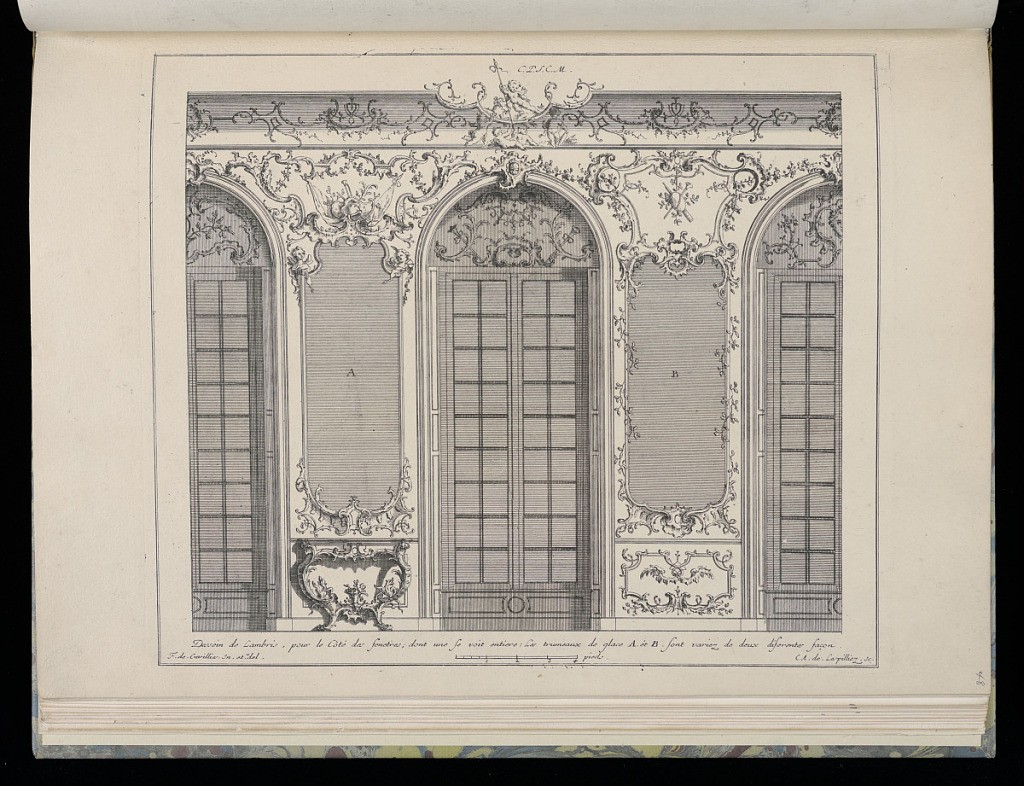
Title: Wall with Two Trumeaux
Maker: François de Cuvilliés the Elder, Belgian, 1695 - 1768
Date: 18th century
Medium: Engraving on paper
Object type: Bound print
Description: Design for interior in Rococo style featuring two trumeaux with ornamental frames intended for mirrors. Below the mirror at left, a console table. Flanking the trumeaux are large arched double windows. Scale at lower center.